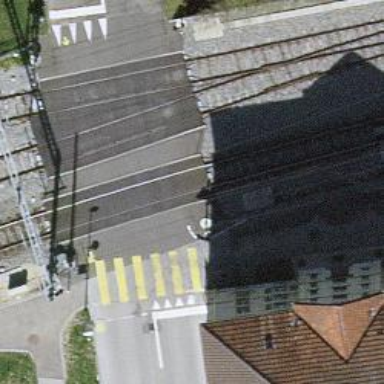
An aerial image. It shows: Single railway track with electrified contact line.